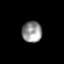
Tissue: skin
Cell type: Epithelial cells
Senescence score: 0.2685
Nuclear area (px): 418
Mean DAPI intensity: 144.292